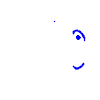
Particle: pion